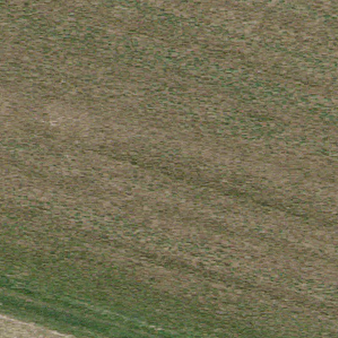
Label: other